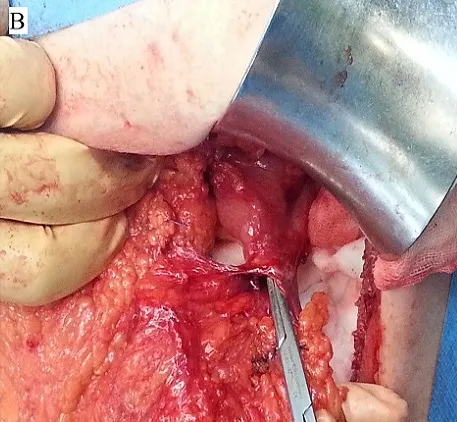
Perforation on the antimesenteric edge of the transverse colon.
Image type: medical_photograph (other_medical_photograph)